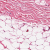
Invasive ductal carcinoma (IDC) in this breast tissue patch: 0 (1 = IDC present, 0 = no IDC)